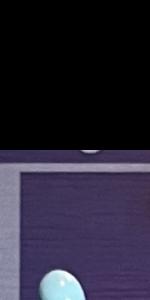
Label: Empty